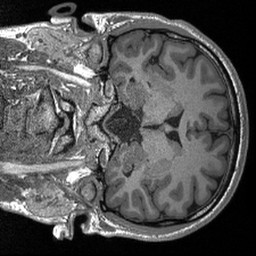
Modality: T1w
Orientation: coronal
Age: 22
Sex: male